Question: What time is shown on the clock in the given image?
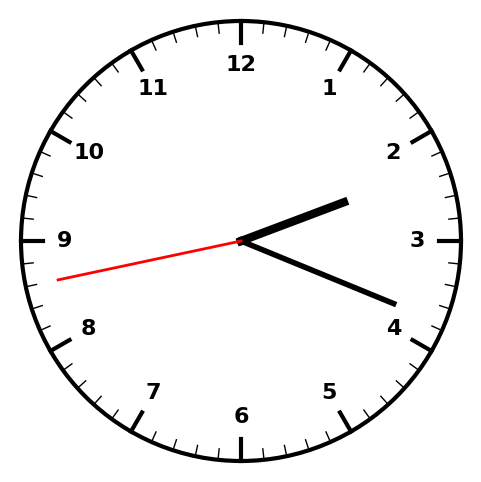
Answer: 02:18:43